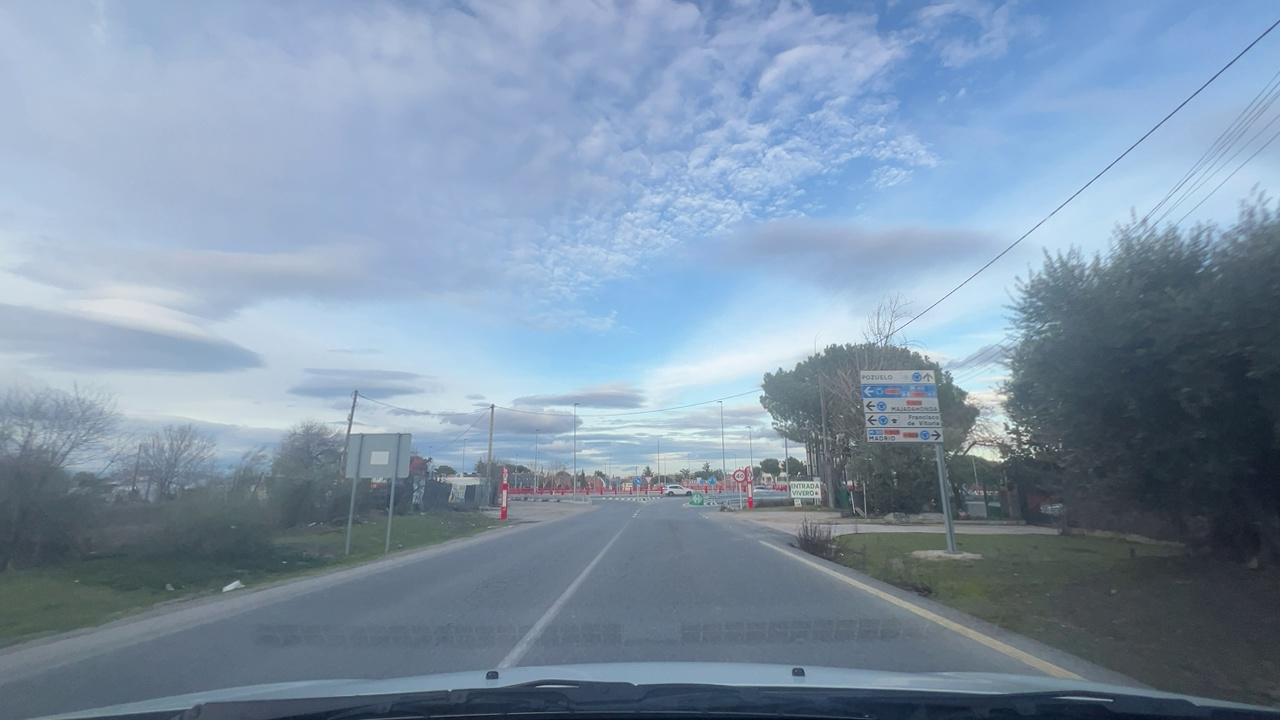
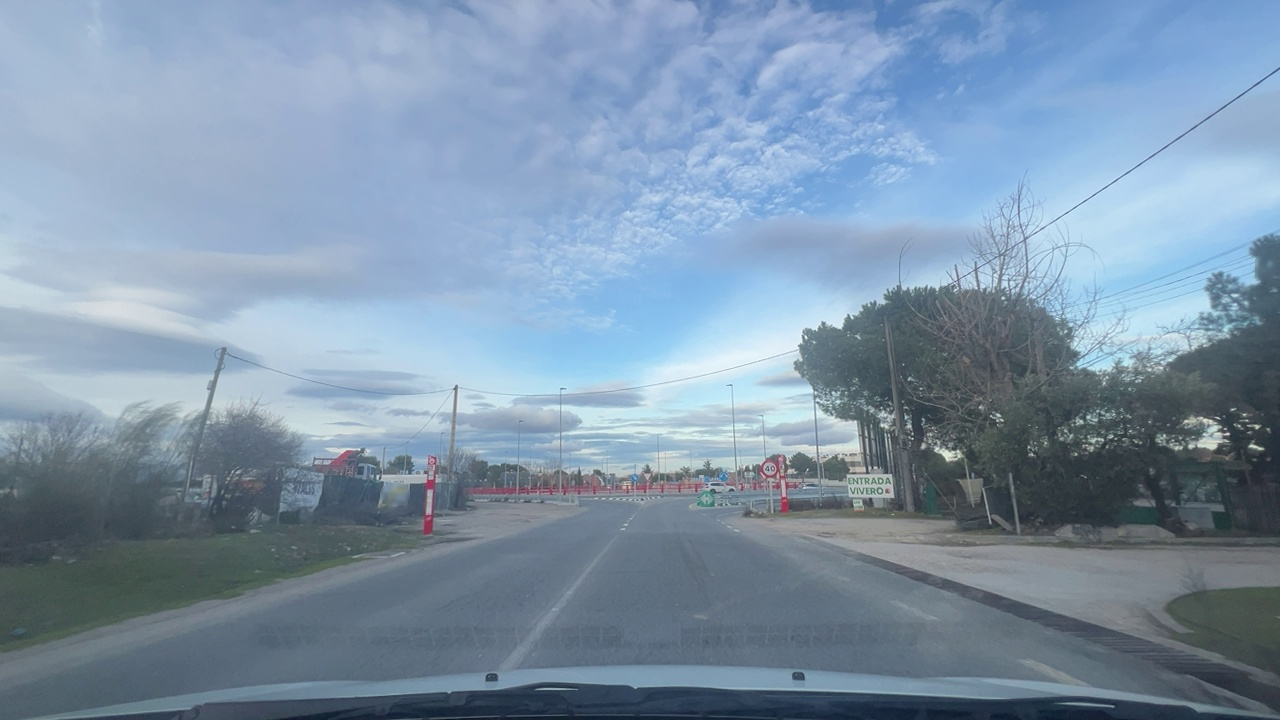
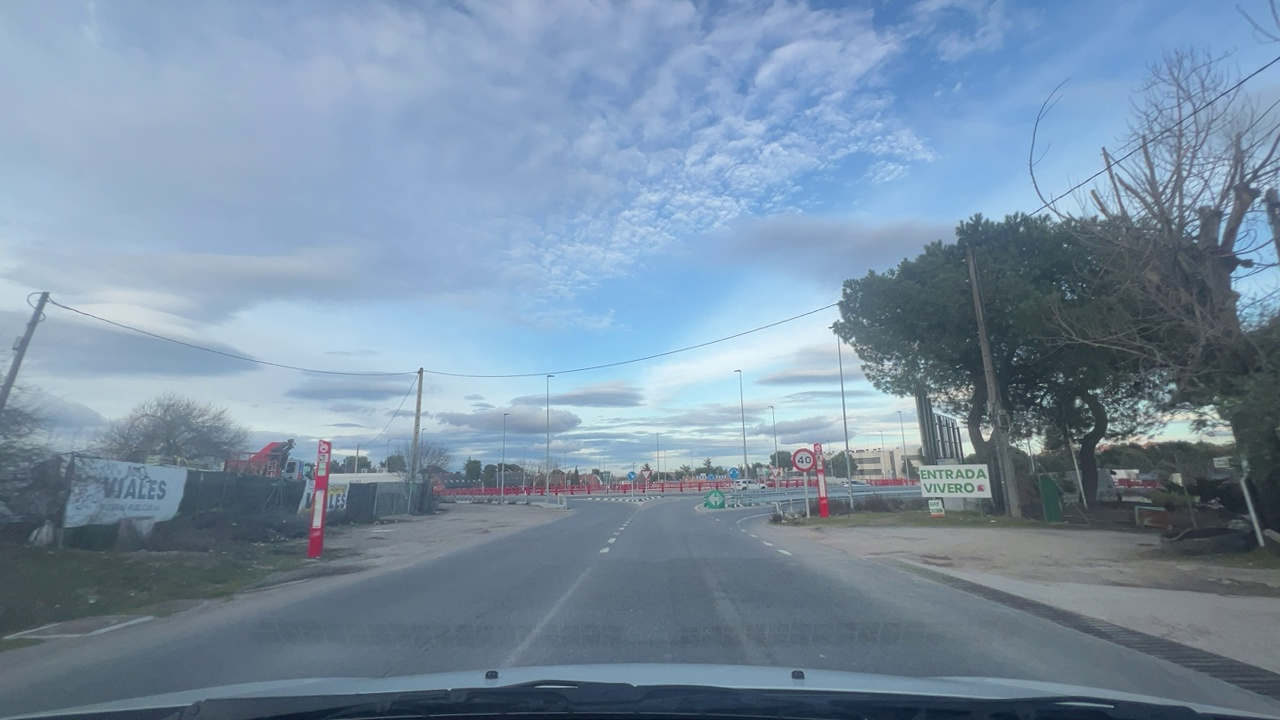
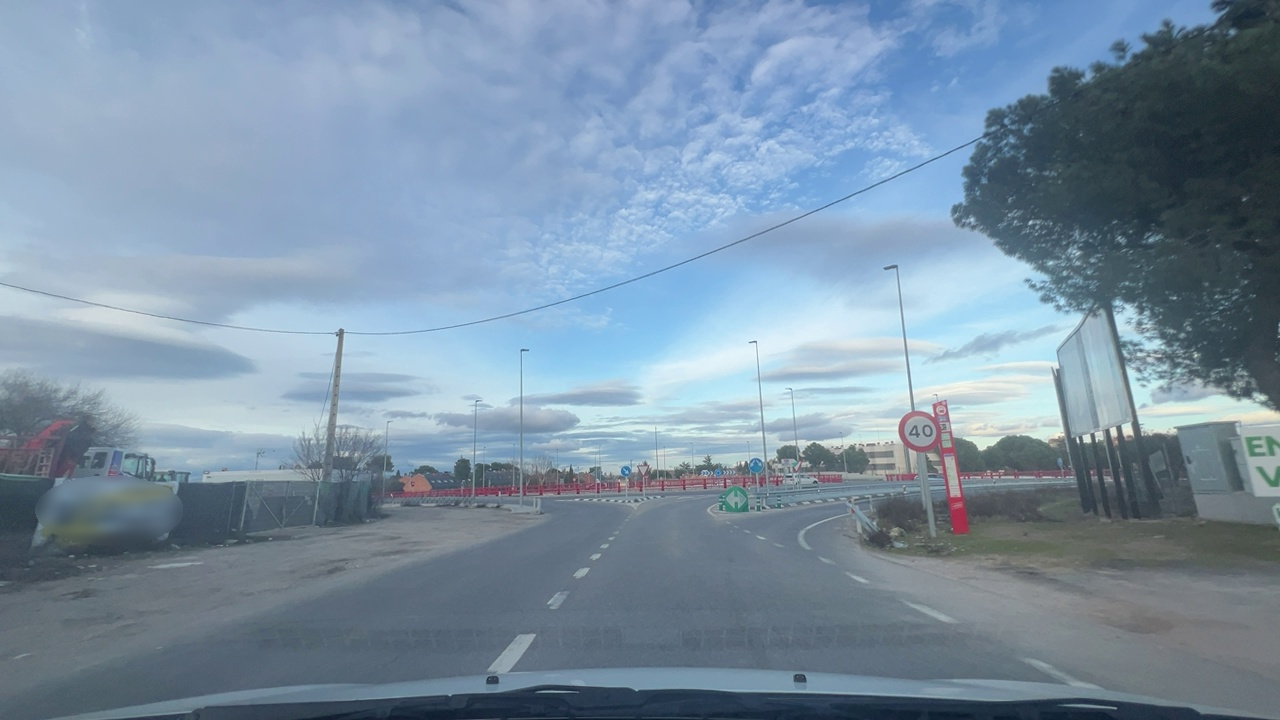
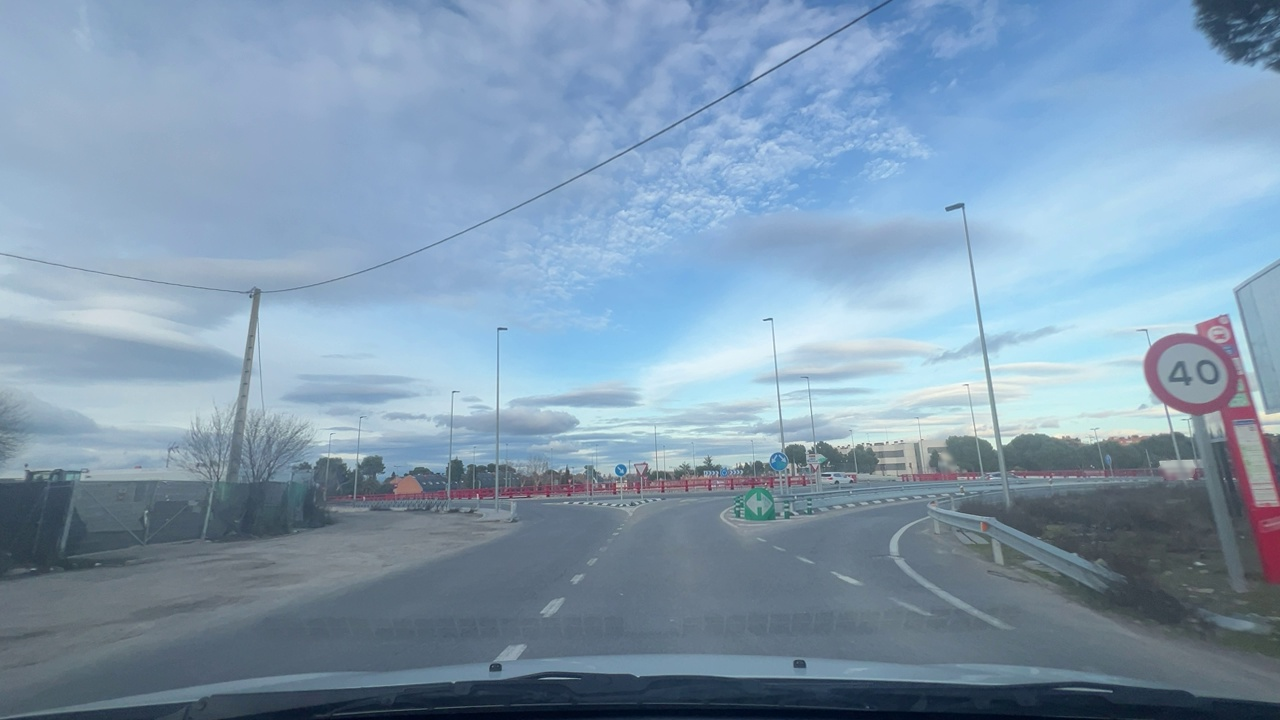
Situation: Speed limit adaptation
Question: Are multiple speed limit signs with different values visible?
Answer: No
Reasoning: One speed limit sign is visible in the ego lane

Situation: Speed limit adaptation
Question: Is there a speed limit sign regulating the ego lane?
Answer: Yes
Reasoning: A speed limit sign is positioned on the roadside facing the ego direction of travel.